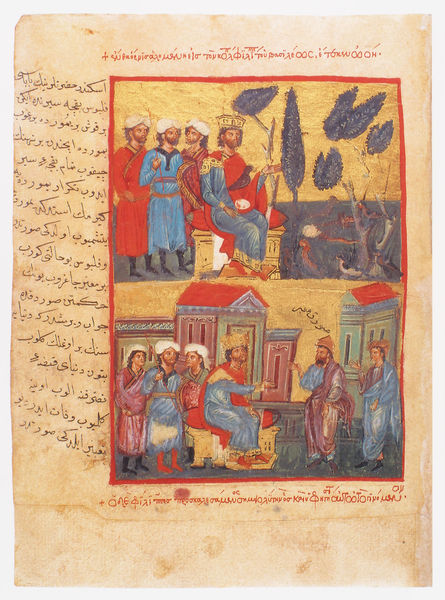
Titel: Der griechische Alexanderroman
Institution: Venedig, Hellenic Institute Codex Gr. 5
Schlagwörter: blau, umhang, bäume, menschen, sitzen, stadt, männer, zeichen, gebäude, haus, rot, rahmen, natur, vögel, gewand, gold, krone, schrift, zwei, farbe, könig, thron, palast, zypresse, druck, illustration, text, herrscher, pergament, arabisch, griechisch, turban, miniatur, islam, goldgrund, hofstaat, buchmalerei, alexander, persisch, goldhintergrund, r, se, rubrizierung, persisvch